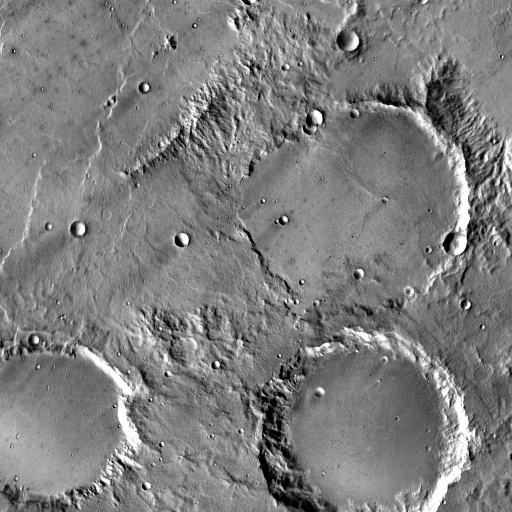
Crater classes present: Background, Other, Buried